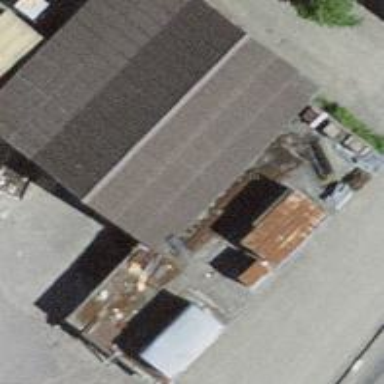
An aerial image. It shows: Garage.